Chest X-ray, AP view. Patient: 46 years old, sex M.
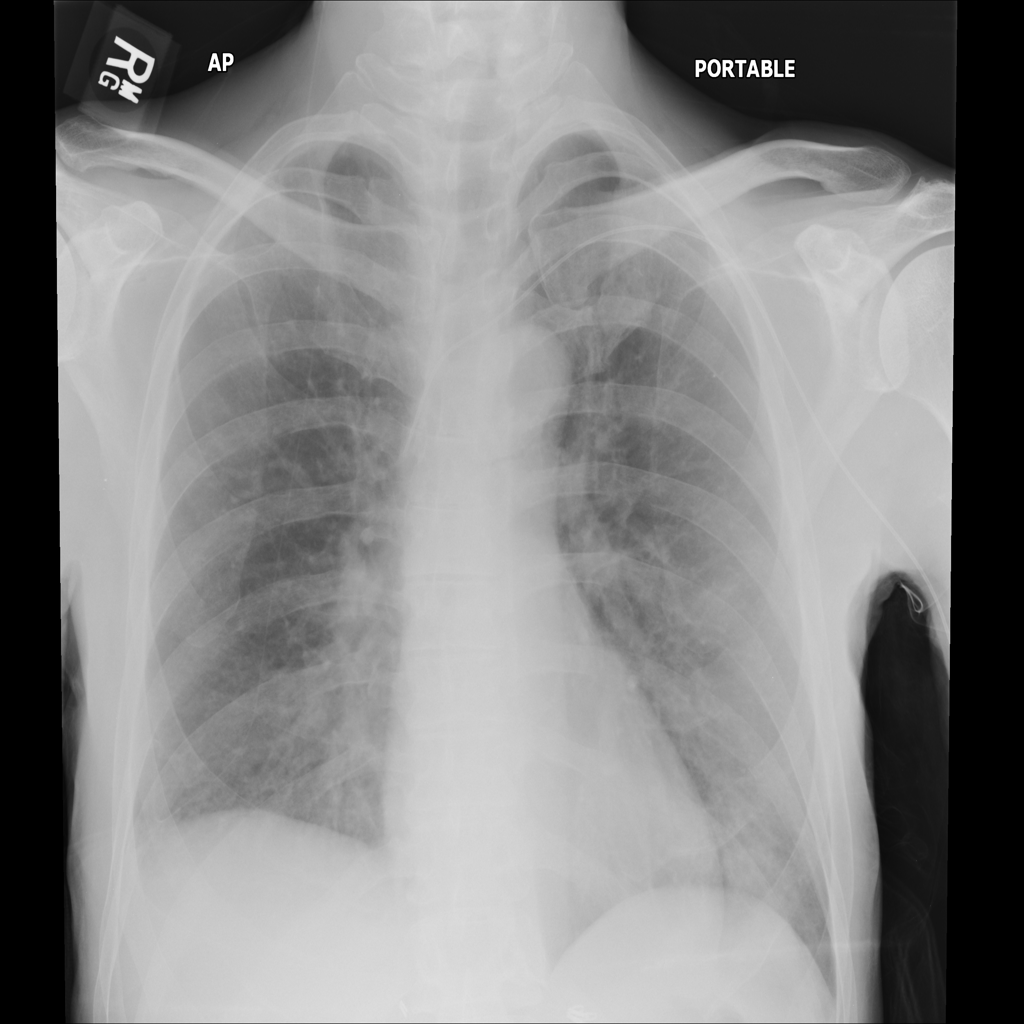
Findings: No Finding